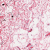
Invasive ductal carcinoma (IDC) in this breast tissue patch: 0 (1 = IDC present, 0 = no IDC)